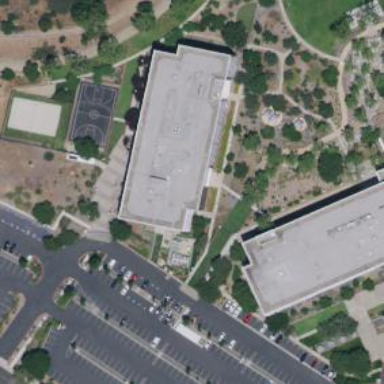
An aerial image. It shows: Industrial office building.